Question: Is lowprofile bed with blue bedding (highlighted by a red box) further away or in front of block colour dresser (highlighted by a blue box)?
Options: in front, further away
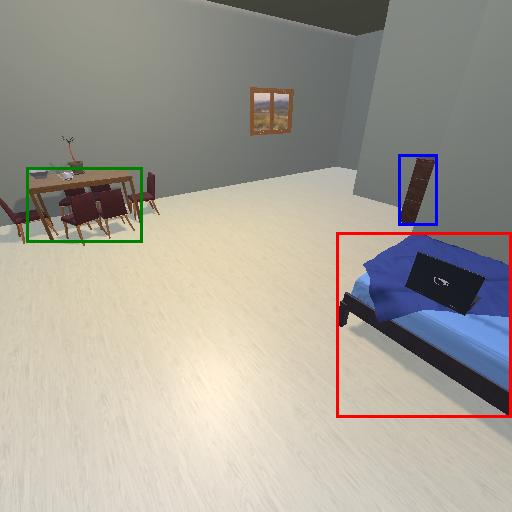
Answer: in front